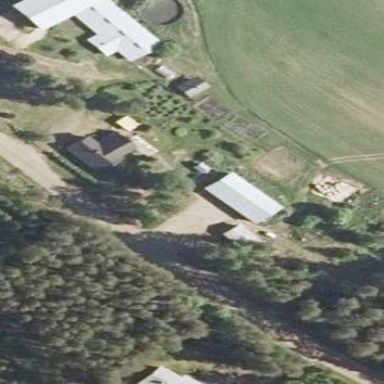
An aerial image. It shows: Farmyard area.